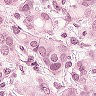
Metastatic tissue present: yes